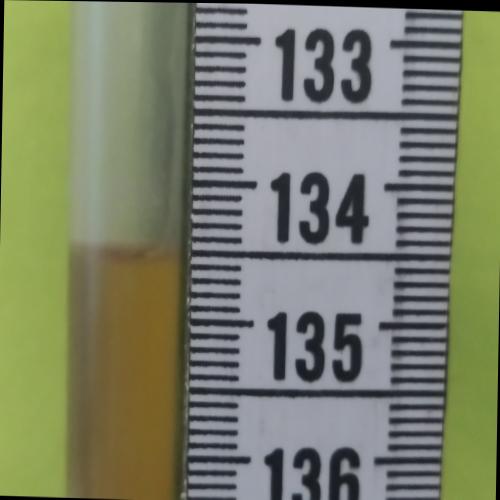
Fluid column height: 134.5 cm